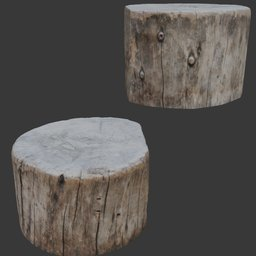
Label: nature